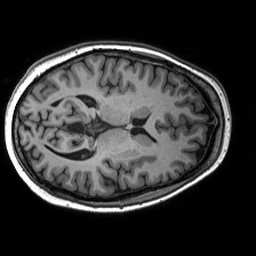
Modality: T1w
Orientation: axial
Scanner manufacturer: siemens
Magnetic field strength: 3 T
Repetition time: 2.53 s
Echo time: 0.00288 s